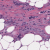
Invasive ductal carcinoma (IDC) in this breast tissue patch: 1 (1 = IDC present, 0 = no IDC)